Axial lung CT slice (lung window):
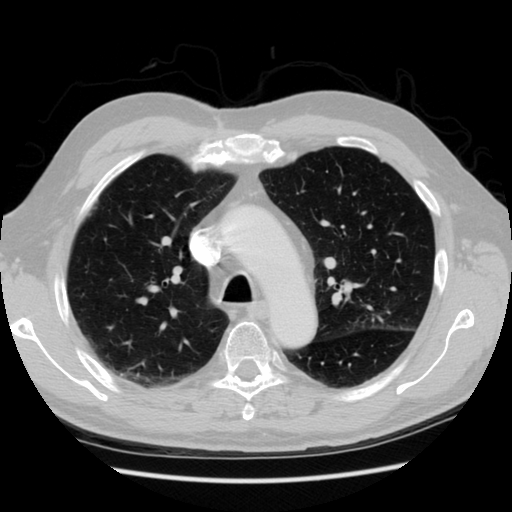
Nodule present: no